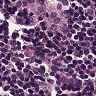
Metastatic tissue present: no